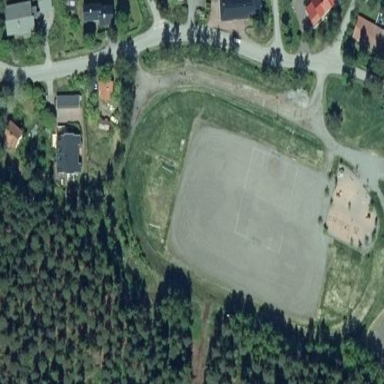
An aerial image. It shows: Soccer pitch designated for leisure and sports activities.